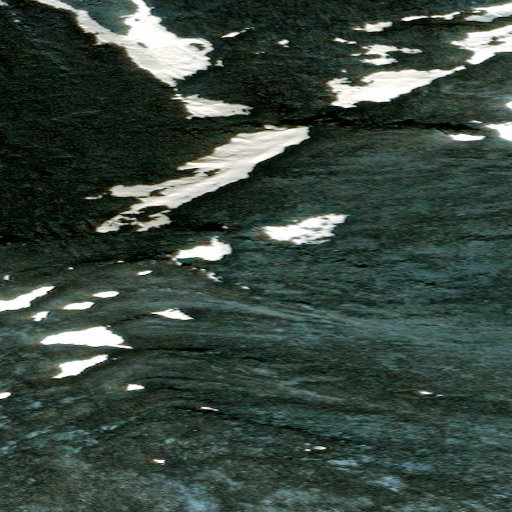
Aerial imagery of mountain in Alaska named Misty Mountain containing only unknown